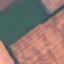
Label: AnnualCrop